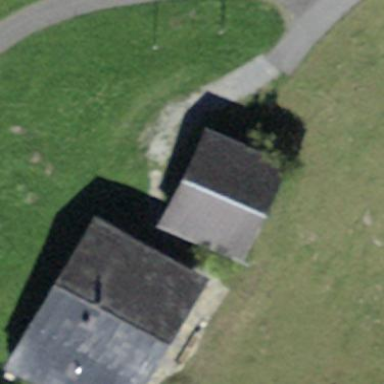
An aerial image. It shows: Rural barn.